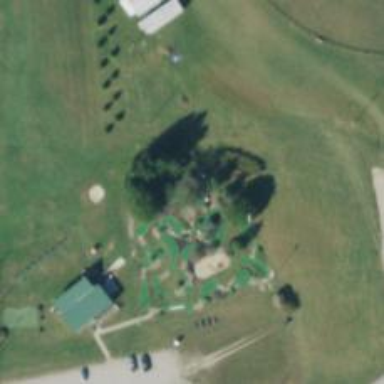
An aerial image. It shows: View of golf hole.